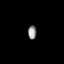
Tissue: prostate
Cell type: Fibroblasts
Senescence score: 0.6951
Nuclear area (px): 111
Mean DAPI intensity: 148.658